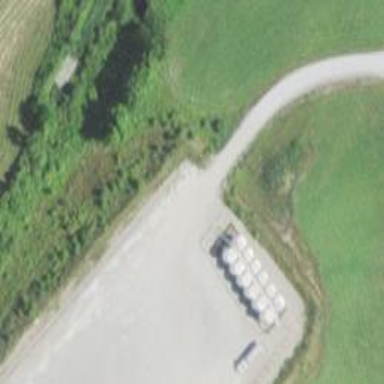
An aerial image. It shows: Storage tank that is man-made.